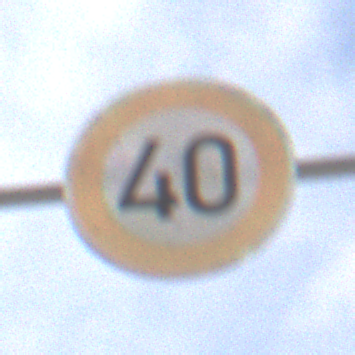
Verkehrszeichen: Geschwindigkeit40
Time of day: MorningAfternoon
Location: Outdoor (Suburban)
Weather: PartlyCloudy
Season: NotSpecified
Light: Natural